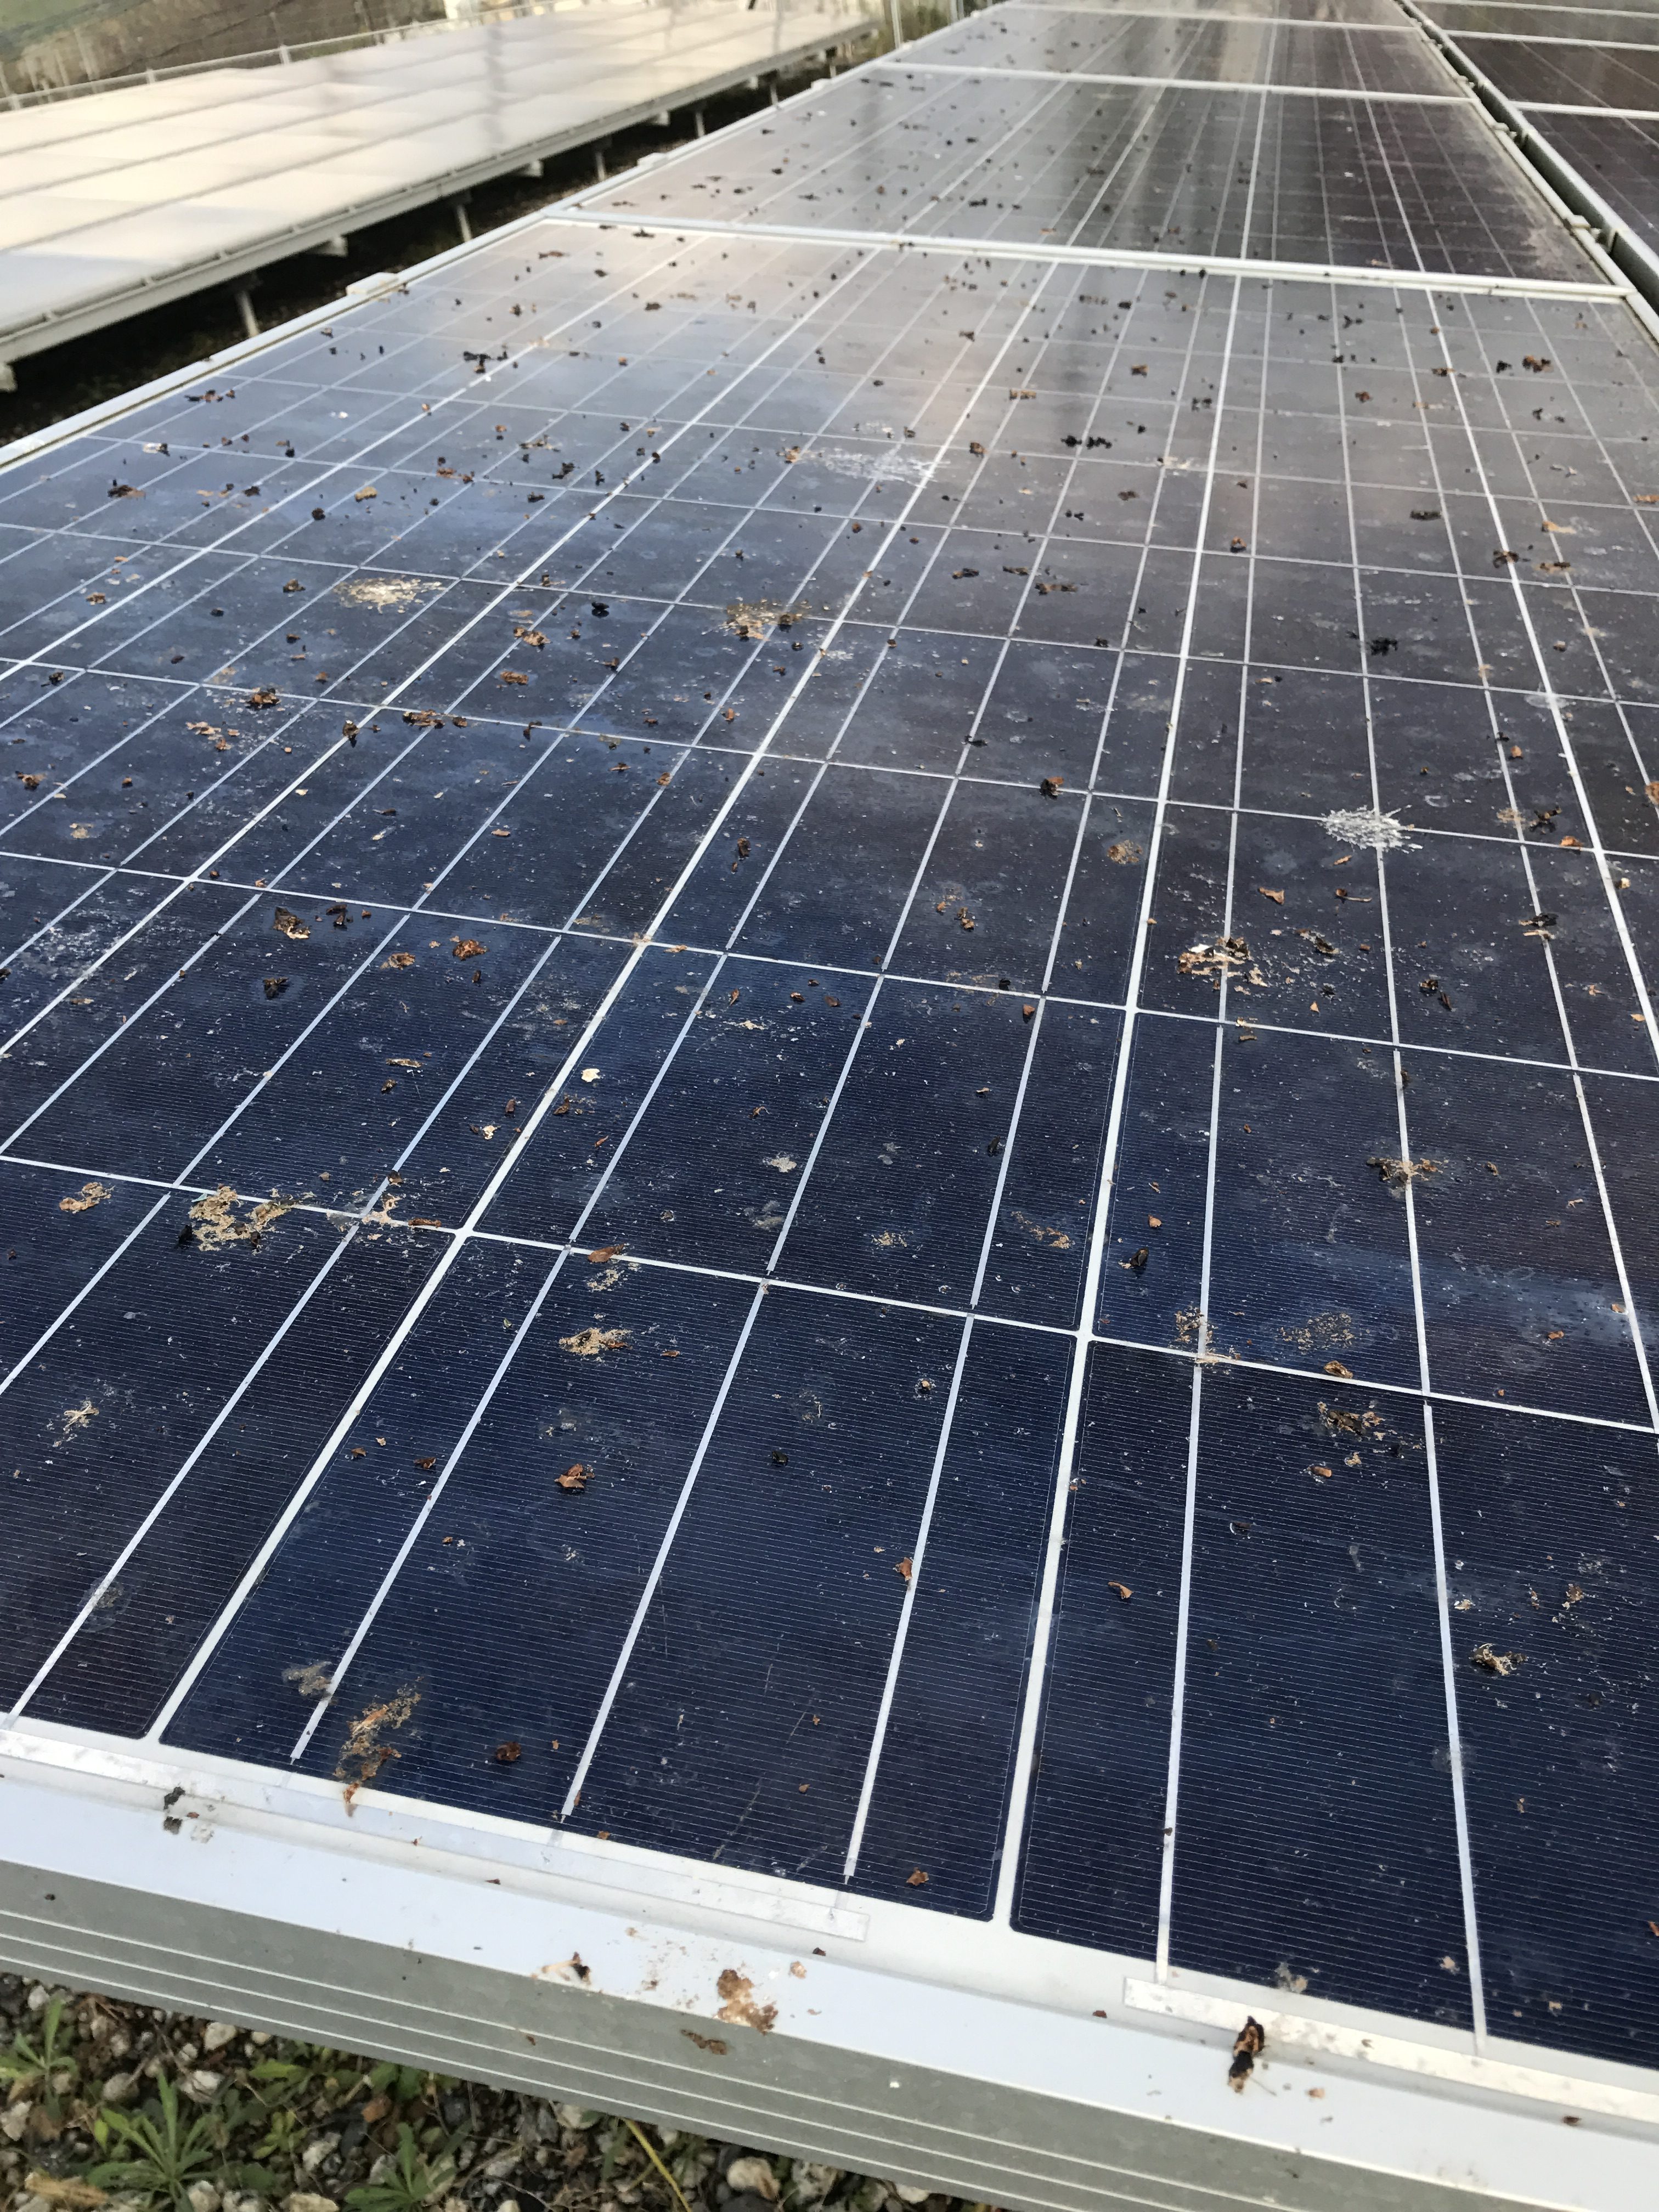
Label: Bird-drop